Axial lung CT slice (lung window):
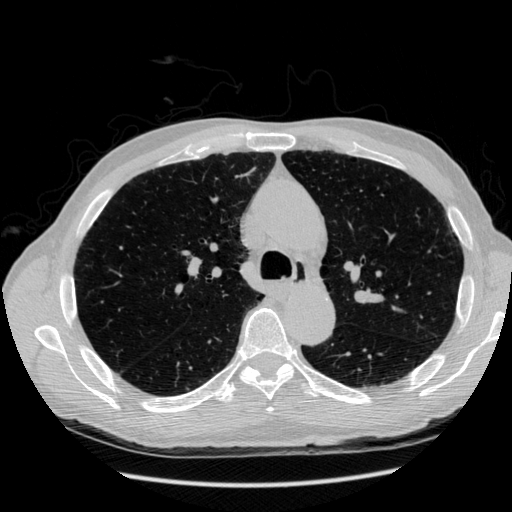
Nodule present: no